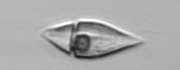
Label: Amphidinium